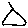
Label: triangle